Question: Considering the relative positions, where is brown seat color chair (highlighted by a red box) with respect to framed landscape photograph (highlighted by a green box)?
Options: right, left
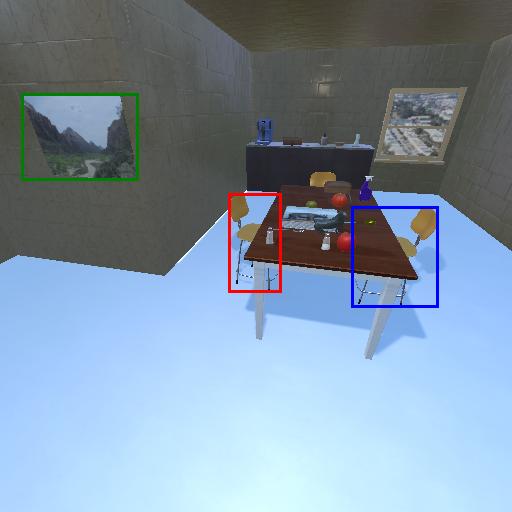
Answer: right